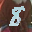
Label: 8